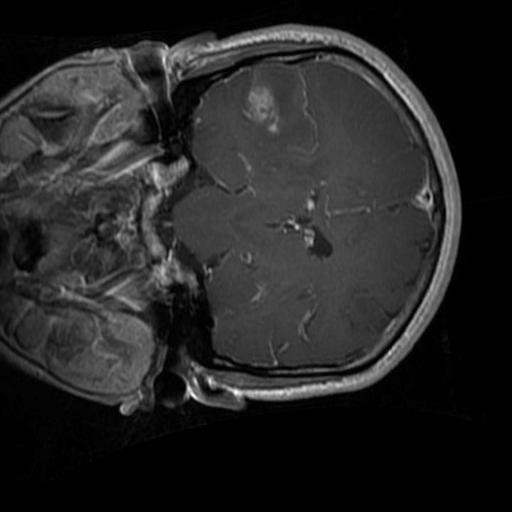
Label: brain_glioma